Question: when capturing events in the Automation event editor of Instruments (with the neat record button blow the editor), I often get responses like this:
'''
target.frontMostApp().mainWindow().buttons()["Filter"].tap();
'''
After capturing, I have the option to set the captured event to equivalent code visually.

Question: is there a way to set the captured events to the generic/numeric-value instead of the string-value by default? I know I can change each of them by hand, but usually I would like to have the
'''
target.frontMostApp().mainWindow().buttons()[2].tap();
'''
value, rather than this way
'''
target.frontMostApp().mainWindow().buttons()["Filter"].tap();
'''
Many thanks in advance
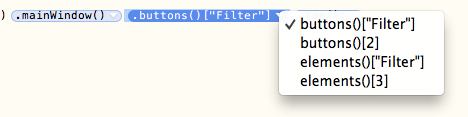
Answer: I asked Apples technical support - there is no such possibility in Instruments yet.